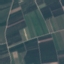
Land use / land cover class: PermanentCrop